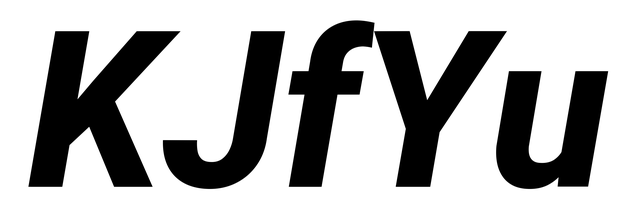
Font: Roboto-Italic_ExtraBold_Italic